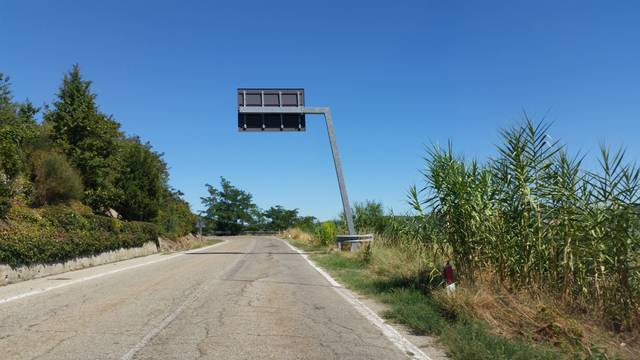
Region: Italy
Coordinates: 44.709, 8.092